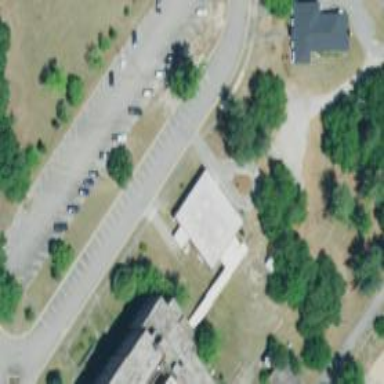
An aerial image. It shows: Government office.